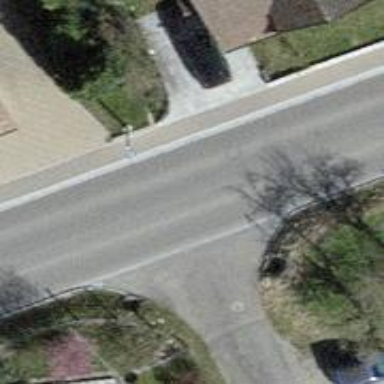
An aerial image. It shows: Tertiary road.